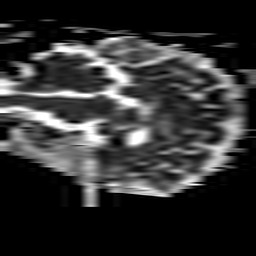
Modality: ADC
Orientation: sagittal
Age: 47
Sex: female
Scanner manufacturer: philips
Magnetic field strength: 3 T
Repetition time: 3.082 s
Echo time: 0.076 s